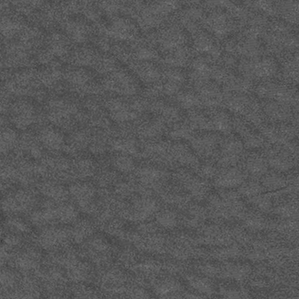
Label: frost